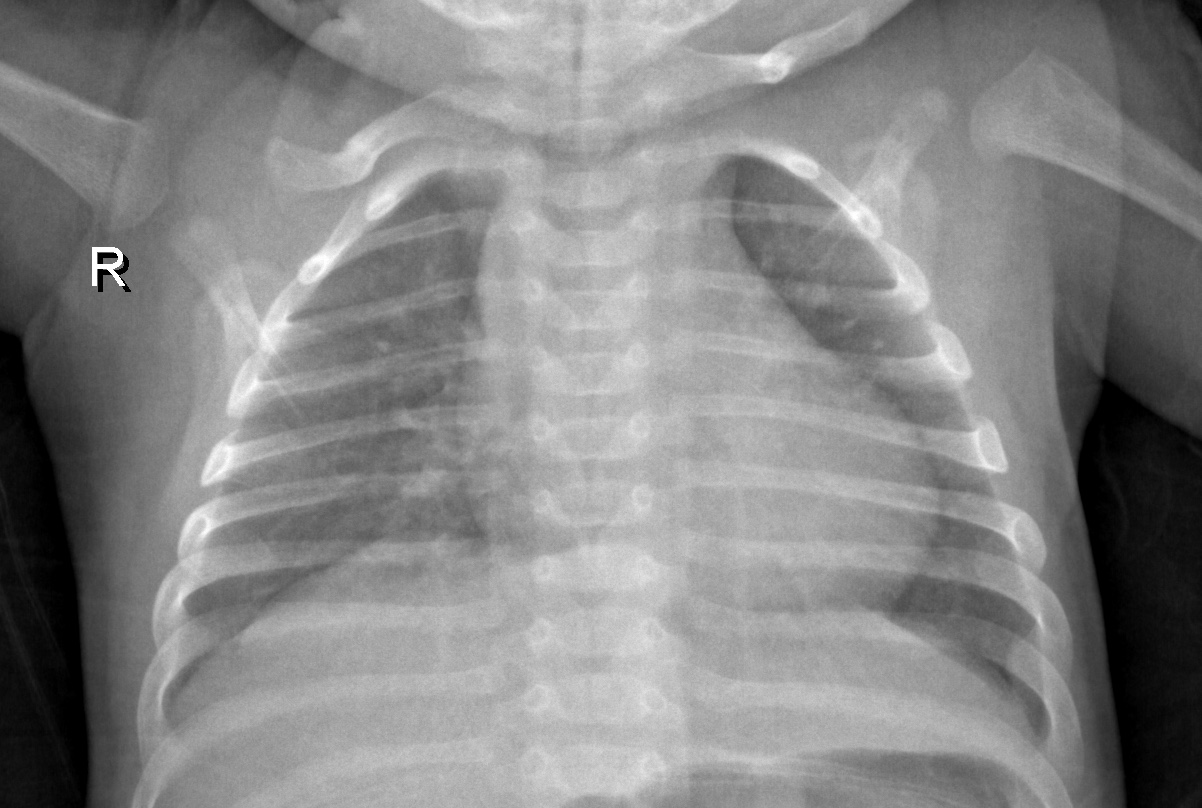
Diagnosis: NORMAL